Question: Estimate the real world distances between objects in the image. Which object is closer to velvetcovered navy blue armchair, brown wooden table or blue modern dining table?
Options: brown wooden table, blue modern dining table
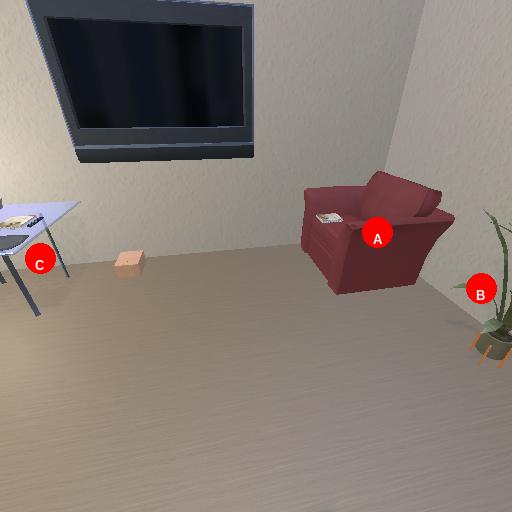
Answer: brown wooden table